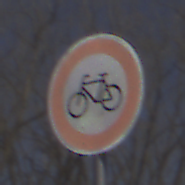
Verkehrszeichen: VerbotRadverkehr
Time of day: Midday
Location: Outdoor (Nature)
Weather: Clear
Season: NotSpecified
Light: Natural